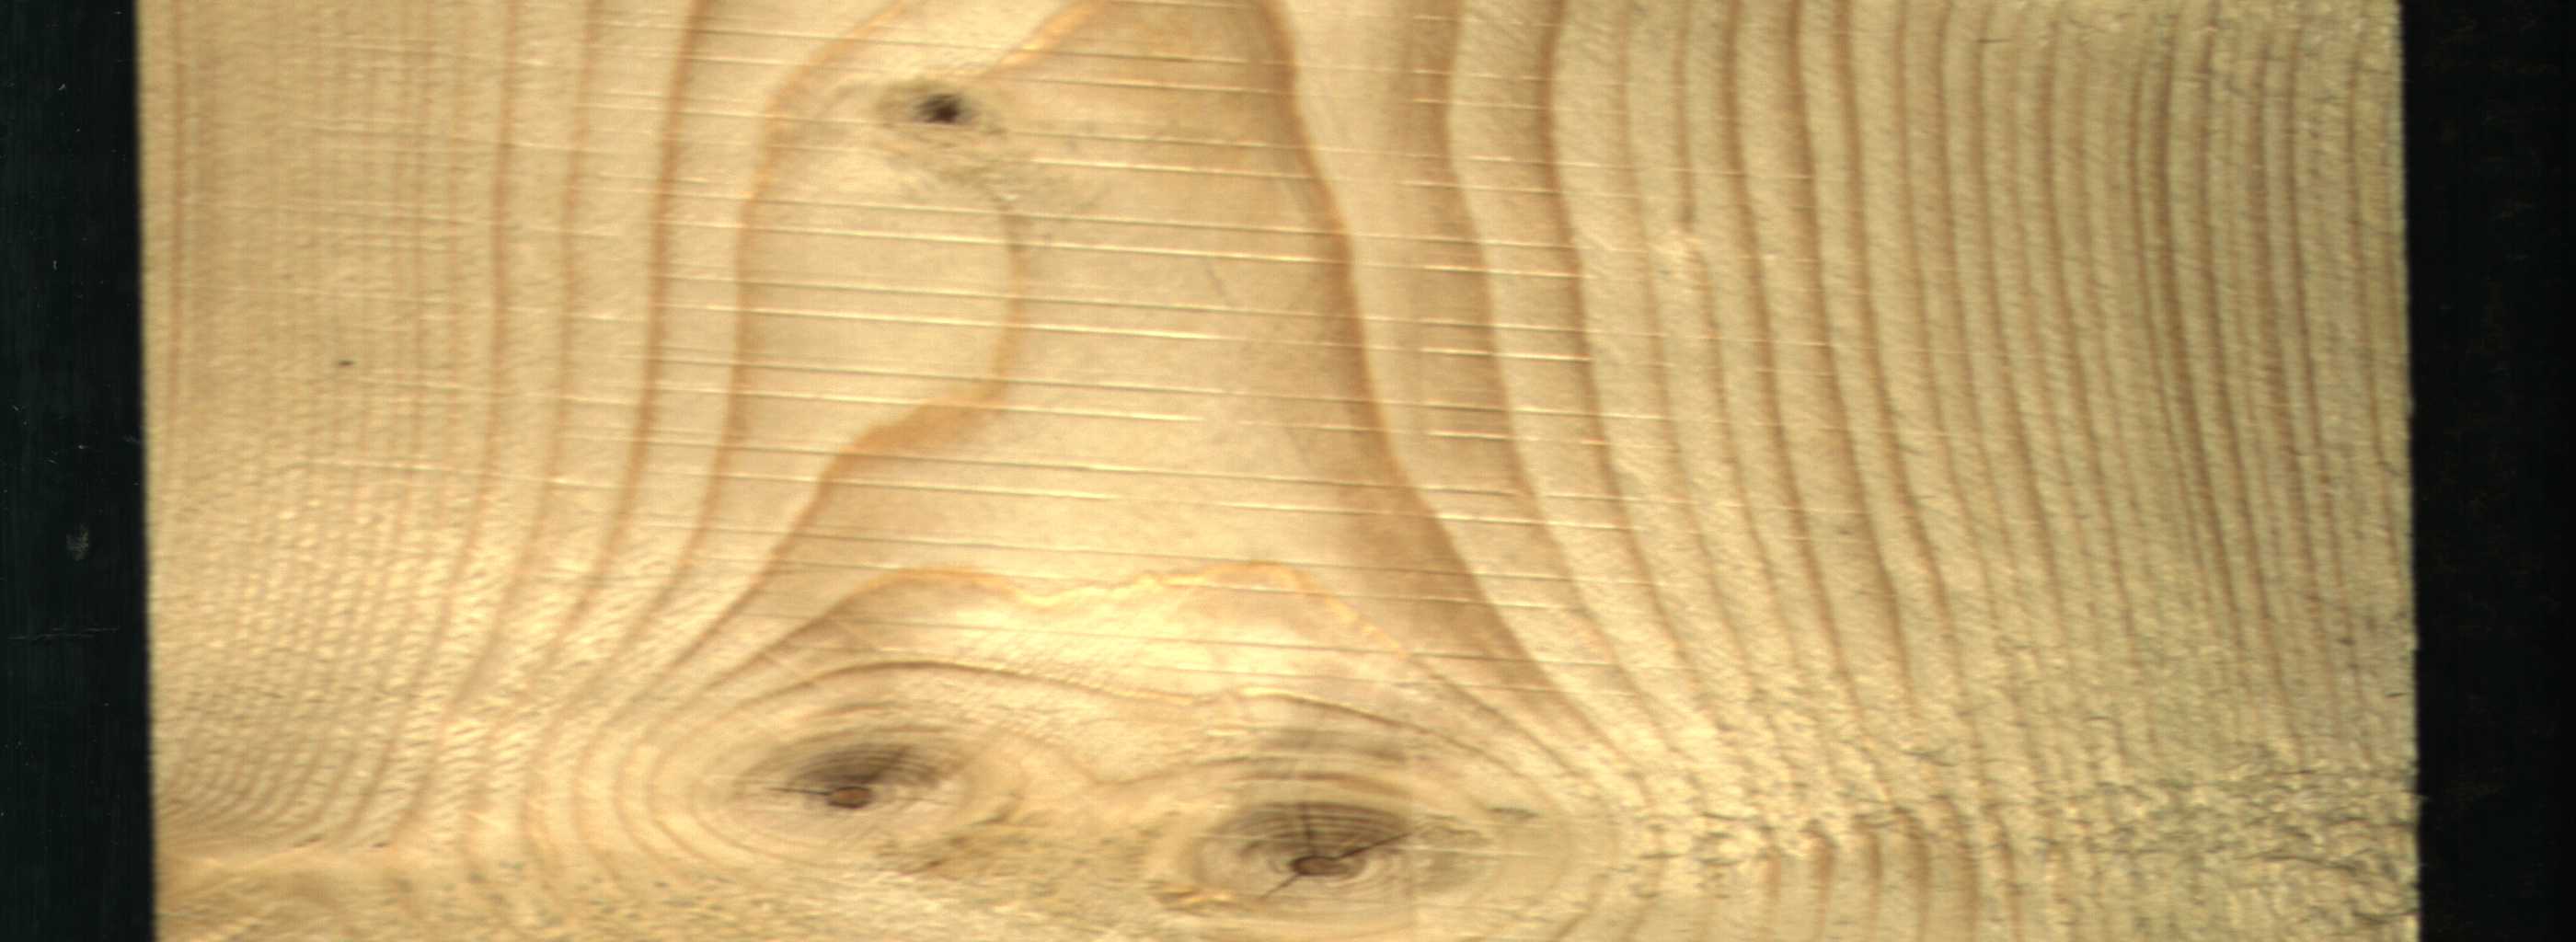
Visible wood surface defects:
knot_with_crack
Live_Knot
Live_Knot